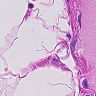
Metastatic tissue present: no